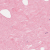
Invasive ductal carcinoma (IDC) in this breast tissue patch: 0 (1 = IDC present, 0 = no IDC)